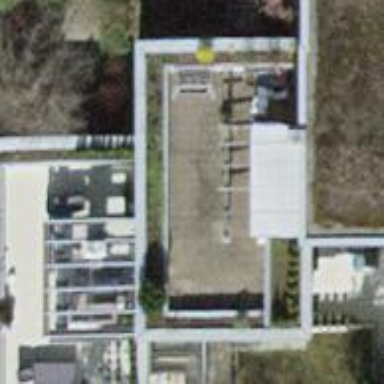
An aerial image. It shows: Flat-roofed building.